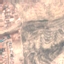
Label: PermanentCrop